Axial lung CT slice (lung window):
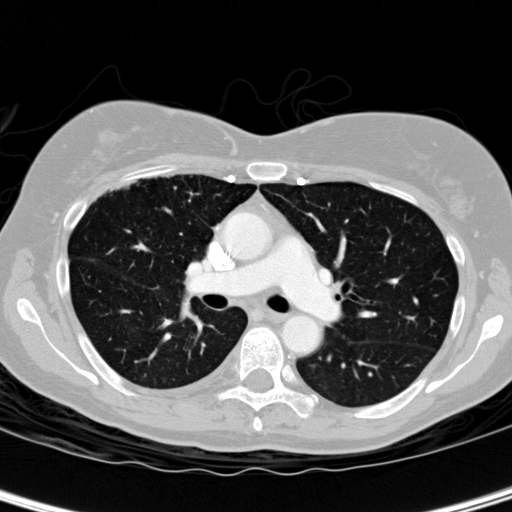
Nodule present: no